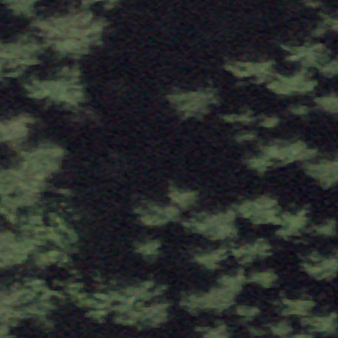
Label: other